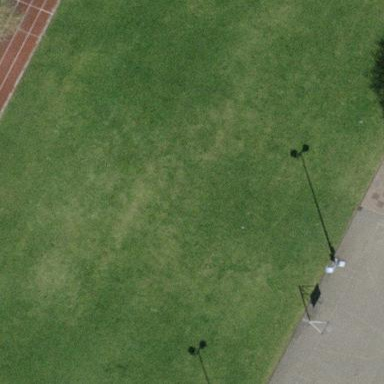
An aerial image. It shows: Soccer pitch for leisure land activities.